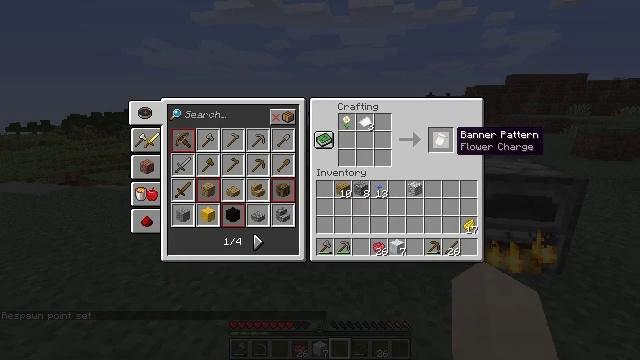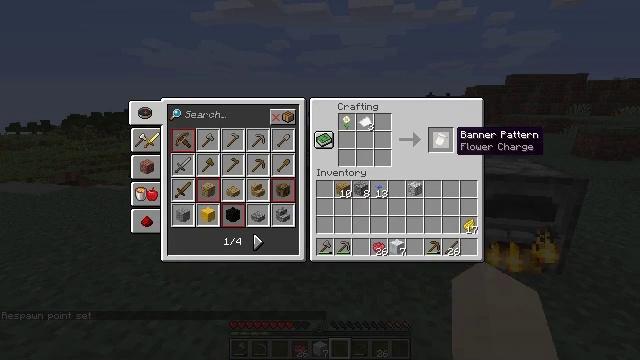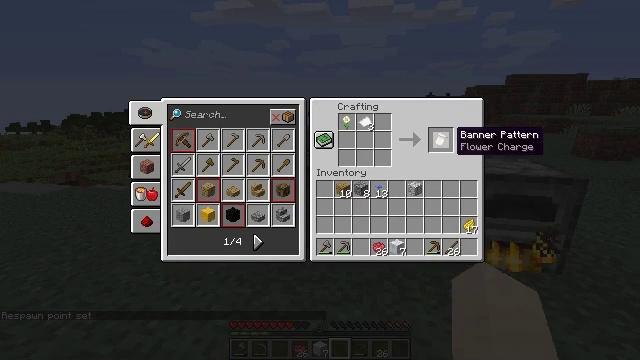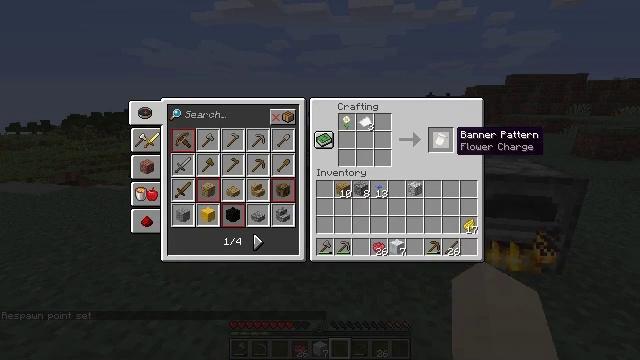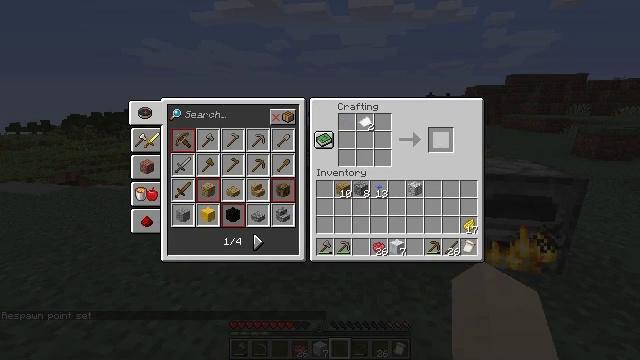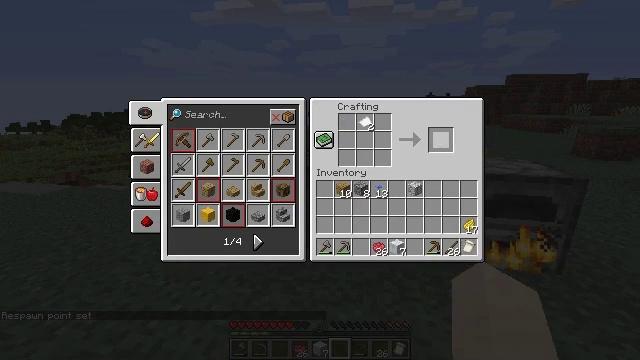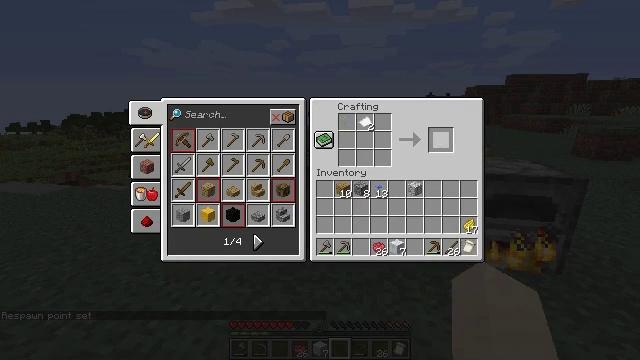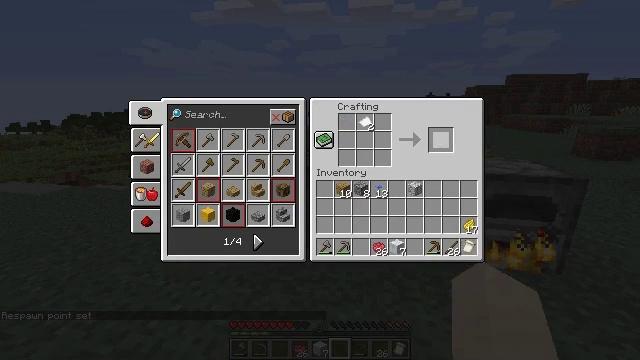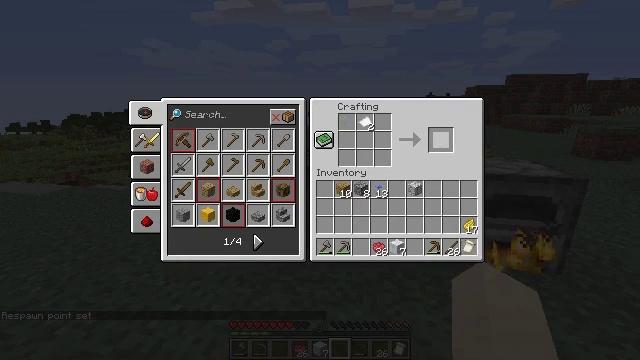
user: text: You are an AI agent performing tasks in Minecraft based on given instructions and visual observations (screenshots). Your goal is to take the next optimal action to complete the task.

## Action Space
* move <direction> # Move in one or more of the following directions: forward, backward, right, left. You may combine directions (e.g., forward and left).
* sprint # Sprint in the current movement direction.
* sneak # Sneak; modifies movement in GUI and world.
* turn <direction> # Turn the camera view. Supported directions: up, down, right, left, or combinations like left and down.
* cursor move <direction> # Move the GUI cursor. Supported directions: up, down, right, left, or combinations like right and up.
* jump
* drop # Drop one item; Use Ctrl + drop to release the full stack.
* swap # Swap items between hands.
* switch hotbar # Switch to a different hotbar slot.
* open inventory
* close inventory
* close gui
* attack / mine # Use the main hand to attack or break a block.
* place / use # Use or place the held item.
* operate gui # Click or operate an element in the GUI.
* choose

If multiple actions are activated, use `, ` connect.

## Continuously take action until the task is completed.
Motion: motion action
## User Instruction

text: Put the required items in the crafting grid to make a flower banner pattern.
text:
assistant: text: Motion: sneak
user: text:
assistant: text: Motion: sneak
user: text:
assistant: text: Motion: sneak
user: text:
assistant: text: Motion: sneak, operate gui
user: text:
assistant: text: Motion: sneak, operate gui
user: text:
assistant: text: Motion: sneak
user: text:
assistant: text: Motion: no_op
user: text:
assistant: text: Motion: no_op
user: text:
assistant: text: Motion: no_op